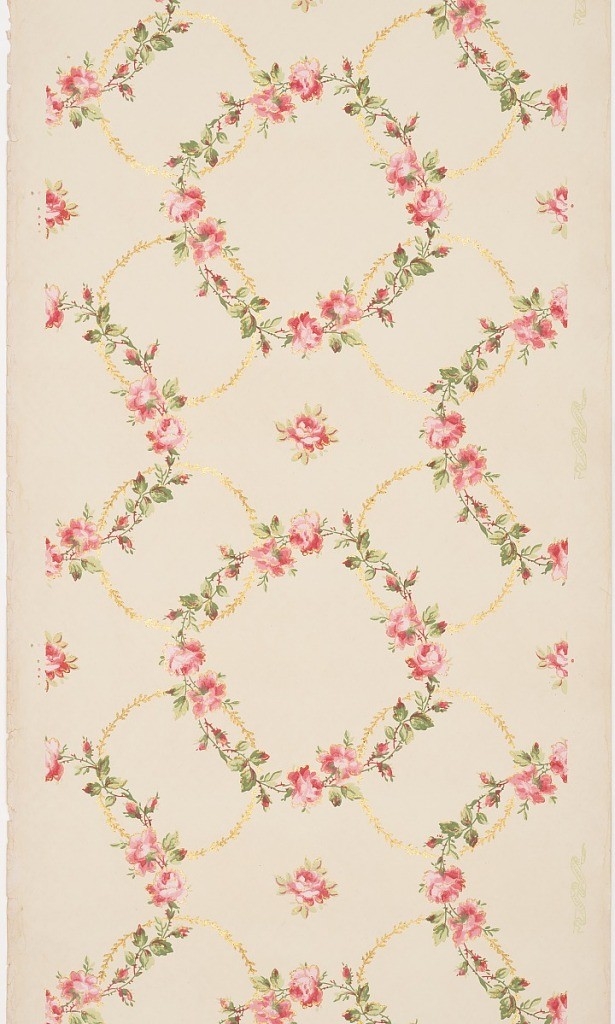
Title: Ceiling paper
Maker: Standard Wall-Paper Company, Standard Wall-Paper Company, Sandy Hill, New York
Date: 1905–1915
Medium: Machine-printed paper, applied mica flakes
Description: On beige ground, trellis made up of gold wreaths with pink blossoms and green leaves. Flitter paper.